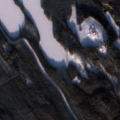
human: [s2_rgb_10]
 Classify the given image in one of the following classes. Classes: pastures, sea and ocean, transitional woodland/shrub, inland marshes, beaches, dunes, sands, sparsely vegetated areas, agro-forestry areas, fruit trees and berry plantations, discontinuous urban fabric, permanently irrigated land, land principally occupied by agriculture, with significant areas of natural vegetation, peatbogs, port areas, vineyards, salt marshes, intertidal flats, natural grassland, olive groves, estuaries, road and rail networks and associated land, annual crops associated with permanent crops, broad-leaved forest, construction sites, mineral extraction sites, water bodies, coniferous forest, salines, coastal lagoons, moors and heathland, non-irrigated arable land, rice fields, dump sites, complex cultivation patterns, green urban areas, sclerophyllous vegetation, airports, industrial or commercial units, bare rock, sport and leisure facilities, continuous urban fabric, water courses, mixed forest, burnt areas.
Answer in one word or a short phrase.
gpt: coniferous forest, mixed forest, water bodies